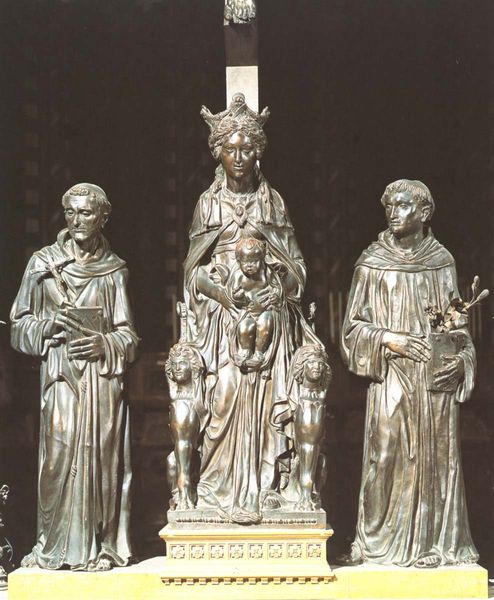
Titel: Hochaltar, Maria zwischen dem hl. Franziskus und dem hl. Antonius
Künstler: Donatello
Standort: Padua, Basilica del Santo (EU - I - Venetien)
Schlagwörter: umhang, blüten, falten, sockel, kind, mutter, baby, figuren, thron, metall, buch, kreuz, mönche, heilig, madonne, manner, schmach